Question: I am trying to install hadoop cloudera cluster with 3 node all are ubuntu 12.04 machines. For that I have done following things.
I have created hduser in all machine and give the root permission to it by following command.
'''
sudo addgroup hadoop
sudo adduser --ingroup hadoop hduser
sudo adduser hduser sudo
sudo su hduser
'''
Then generated password less key for password less ssh by following command in all the machines.
master-1 ip:192.168.0.101
slave-1 ip:192.168.0.102
slave-2 ip:192.168.0.103
'''
ssh-keygen -t rsa -P ""
ssh localhost
'''
Then:
'''
ssh-copy-id -i $HOME/.ssh/id_rsa.pub hduser@192.168.0.101
ssh-copy-id -i $HOME/.ssh/id_rsa.pub hduser@192.168.0.102
ssh-copy-id -i $HOME/.ssh/id_rsa.pub hduser@192.168.0.103
'''
Then I configured file in all the machine in same format(just copy paste following line in all the machines)
'''
127.0.0.1 localhost
192.168.0.120 master-1
192.168.0.125 slave-2
192.168.0.127 slave-2
# The following lines are desirable for IPv6 capable hosts
::1 ip6-localhost ip6-loopback
fe00::0 ip6-localnet
ff00::0 ip6-mcastprefix
ff02::1 ip6-allnodes
ff02::2 ip6-allrouters
'''
Then I downloaded and started installing cloudera management by following command.
'''
$ wget http://archive.cloudera.com/cm5/installer/latest/cloudera-manager-installer.bin
$ chmod u+x cloudera-manager-installer.bin
$ sudo ./cloudera-manager-installer.bin
'''
It was installing properly but in "Installing Selected Parcels" phase it gave me following error

I tried a lot but didn't get any solution please help to resolve it, thanks in advance.
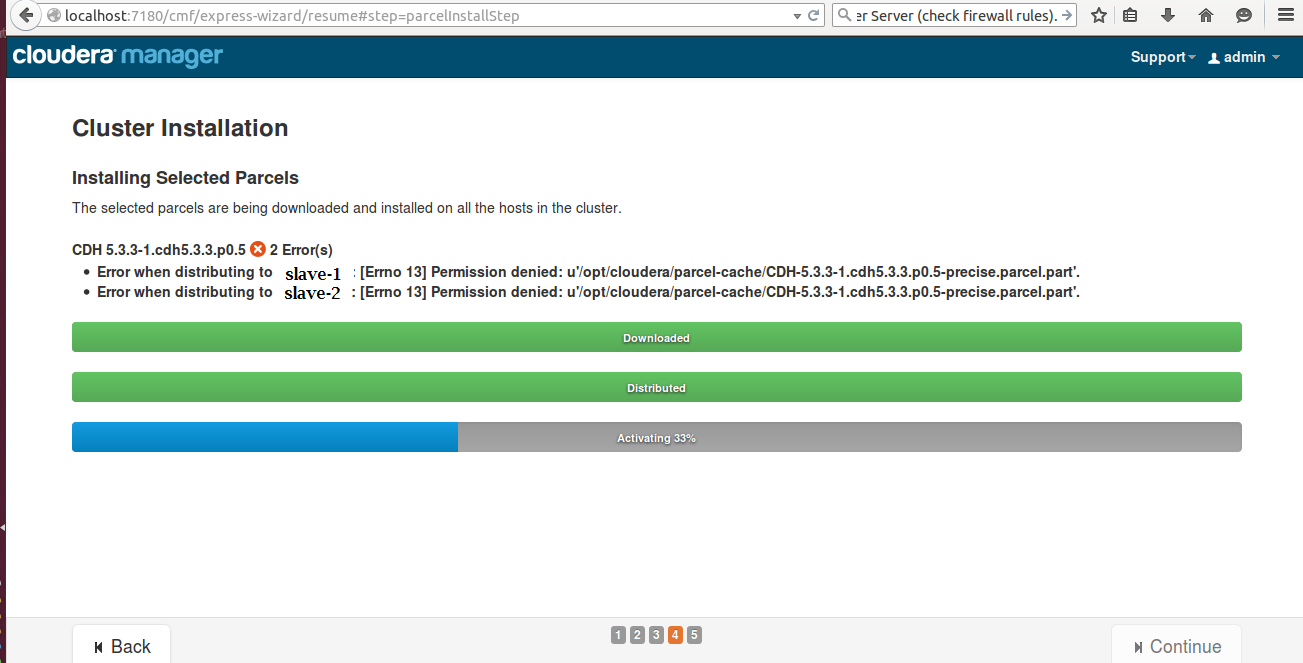
Answer: Looking at the cloudera documentation :
> Cloudera Manager stores parcels under /opt/cloudera, which by default is owned by cloudera-scm
What are the permissions on that directory ? Have you manually tested that the passwordless ssh works for user hduser and that he can write into this directory?
Last but not least, are you using the single user mode for this install ? If so, please refer the this <URL>